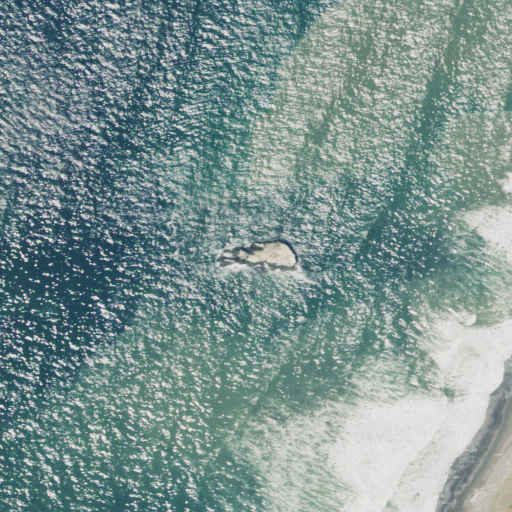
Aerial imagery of island in California named Sea Lion Rock containing open water, barren land, and herbaceous wetlands